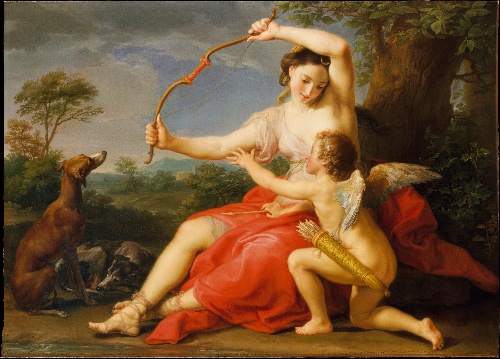
Title: Diana and Cupid
Artist: Pompeo Batoni
Artist bio: Italian, Lucca 1708–1787 Rome
Date: 1761
Object type: Painting
Classification: Paintings
Medium: Oil on canvas
Dimensions: 49 x 68 in. (124.5 x 172.7 cm)
Department: European Paintings
Credit line: Purchase, The Charles Engelhard Foundation, Robert Lehman Foundation Inc., Mrs. Haebler Frantz, April R. Axton, L. H. P. Klotz, and David Mortimer Gifts; and Gifts of Mr. and Mrs. Charles Wrightsman, George Blumenthal, and J. Pierpont Morgan, Bequests of Millie Bruhl Fredrick and Mary Clark Thompson, and Rogers Fund, by exchange, 1982
Accession year: 1982
Repository: Metropolitan Museum of Art, New York, NY
Tags: Cupid|Diana|Dogs|Bow and Arrow